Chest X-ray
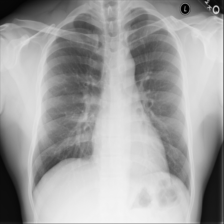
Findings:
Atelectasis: negative
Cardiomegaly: negative
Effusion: negative
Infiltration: negative
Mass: negative
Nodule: negative
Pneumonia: negative
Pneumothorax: negative
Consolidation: negative
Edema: negative
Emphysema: negative
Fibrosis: negative
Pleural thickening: negative
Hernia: negative